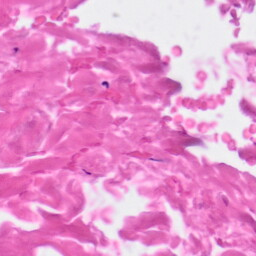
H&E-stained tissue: Skin